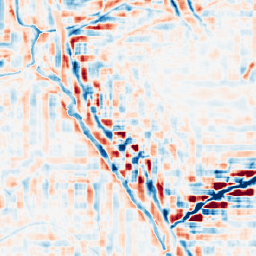
Category: wavelet
Decomposition family: wavelet_reverse_biorthogonal
Decomposition parameters: wavelet: rbio3.5
level: 4
Upsampling method: sinc_hamming
Upsampling parameters: scale: 2
kernel_size: 8
Upsampling scale: 2